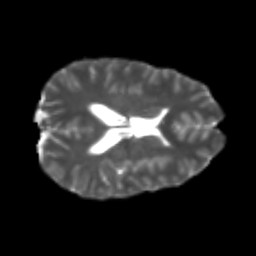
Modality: T2w
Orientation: axial
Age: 22
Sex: male
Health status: healthy
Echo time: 0.074 s